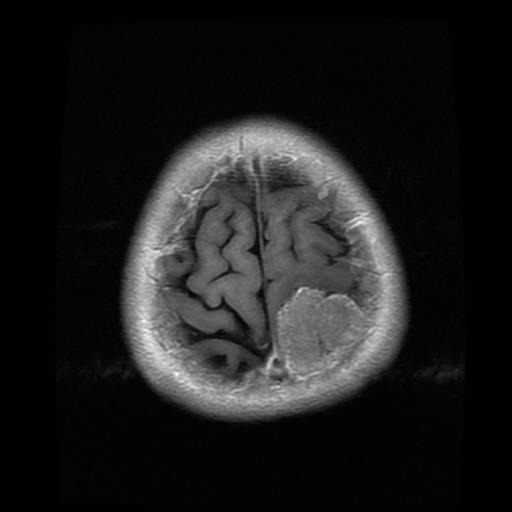
Label: meningioma